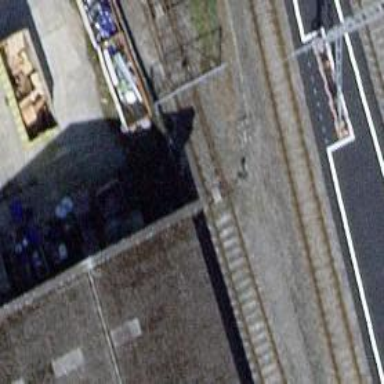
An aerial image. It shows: Railway switch.